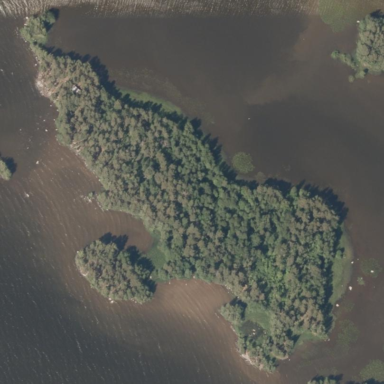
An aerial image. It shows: Island.